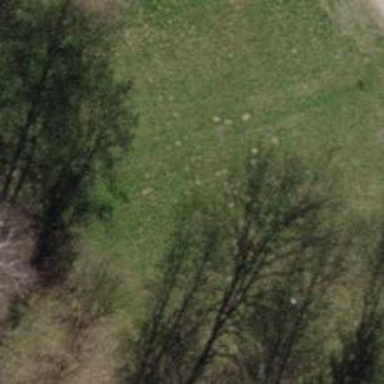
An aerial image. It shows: Path on the ground.